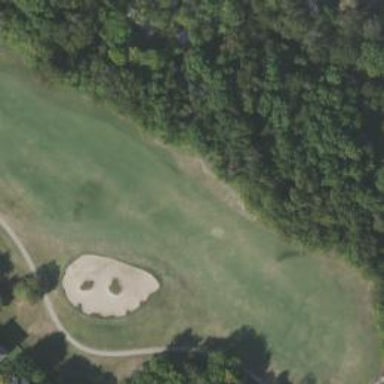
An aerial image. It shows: View of golf hole.